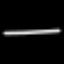
Label: line